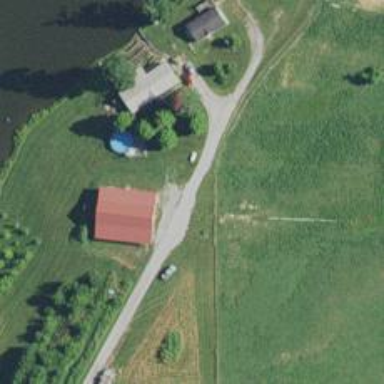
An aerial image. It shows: Driveway leading to service road.